Question: I would like to put an internal border on my ImageView, I managed to do an external one with padding and background but I want my image to keep the same size (even if a part of it is coevered by a border) so what I need is to make an internal border but I can't figure out how to do it, any suggestions?

Thank you in advance for your answers.
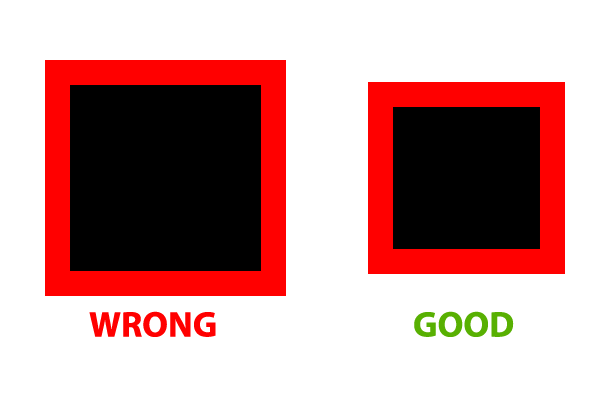
Answer: Here is the solution..
'''
<?xml version="1.0" encoding="utf-8"?>
<FrameLayout xmlns:android="http://schemas.android.com/apk/res/android"
android:layout_width="wrap_content"
android:layout_height="wrap_content">
<ImageView
android:layout_width="match_parent"
android:layout_height="match_parent"
android:src="@drawable/ic_launcher" />
<LinearLayout
android:layout_width="match_parent"
android:background="@drawable/mBorder"
android:layout_height="match_parent"></LinearLayout>
</FrameLayout>
'''
mBorder.xml
'''
<?xml version="1.0" encoding="utf-8"?>
<shape xmlns:android="http://schemas.android.com/apk/res/android"
android:shape="rectangle" >
<stroke android:width="4dp"
android:color="#ff00ffff" />
</shape>
'''